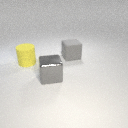
large yellow rubber cylinder to the left of large gray rubber cube